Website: slack
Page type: payment
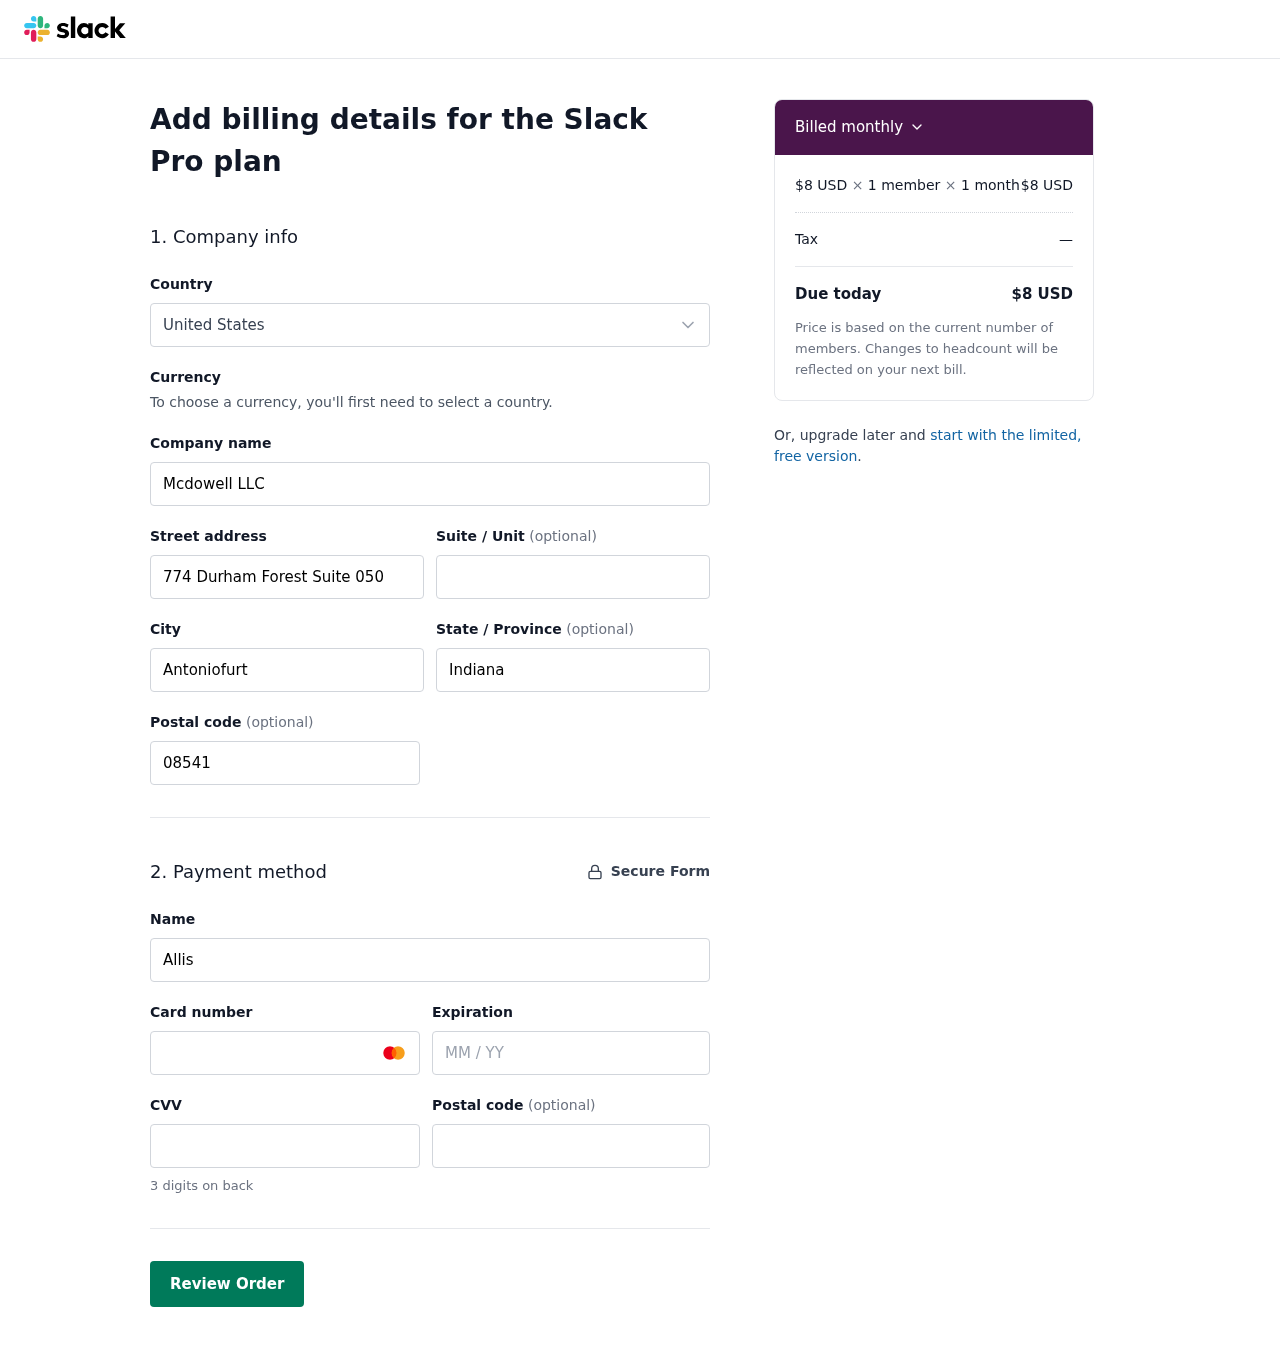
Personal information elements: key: PII_COUNTRY
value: United States
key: PII_COMPANY
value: Mcdowell LLC
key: PII_STREET
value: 774 Durham Forest Suite 050
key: PII_CITY
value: Antoniofurt
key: PII_STATE
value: Indiana
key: PII_POSTCODE
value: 08541
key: PII_FULLNAME
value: Allison Hines
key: PII_CARD_NUMBER
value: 2700 9485 3963 6851
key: PII_CARD_EXPIRY
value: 06/26
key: PII_CARD_CVV
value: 242
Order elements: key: ORDER_PRICE_PER_MEMBER
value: $8 USD
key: ORDER_NUM_MEMBERS
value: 1 member
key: ORDER_NUM_MONTHS
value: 1 month
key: ORDER_SUBTOTAL
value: $8 USD
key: ORDER_TAX
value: —
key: ORDER_TOTAL
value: $8 USD